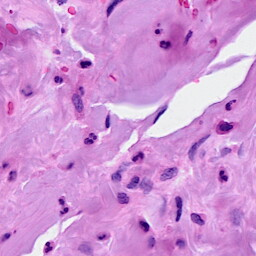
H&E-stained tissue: Breast